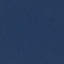
Land use / land cover: SeaLake